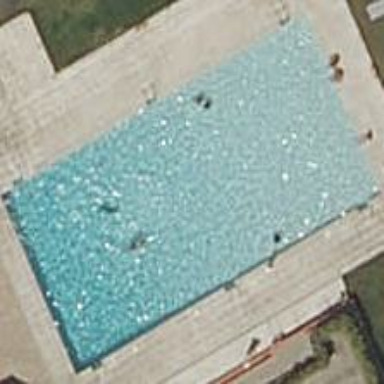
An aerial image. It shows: Swimming pool located in leisure land.